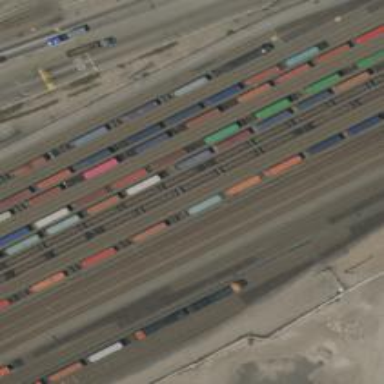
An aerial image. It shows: Railway siding for service.